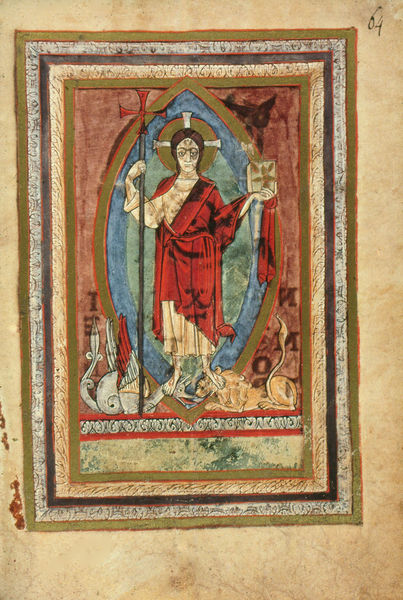
Titel: Werdener Psalter
Institution: Berlin, Staatsbibliothek
Schlagwörter: blau, flügel, fuß, vogel, gelb, grün, bunt, rot, tiere, wand, bibel, rahmen, stehen, bild, kirche, auge, figur, gewand, gold, kutte, stab, farben, bischof, lanze, wandgemälde, antike, buch, gemalt, kreuz, religion, buchstaben, pergament, fisch, heiligenschein, nimbus, hirsch, reh, christus, jesus, christlich, mittelalter, heiliger, löwe, heilig, miniatur, christentum, drache, auf, einrahmung, linse, kreuznimbus, mandorla, buchillustration, buchmalerei, evangelium, krez, bible, nmbus, buß, einrahmung#